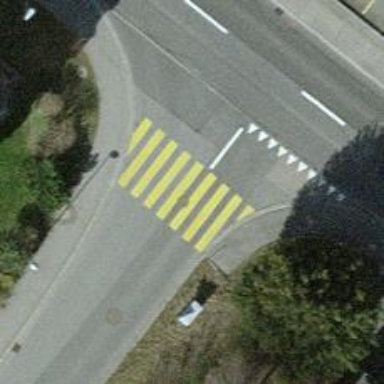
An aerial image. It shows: Zebra crossing on the road.